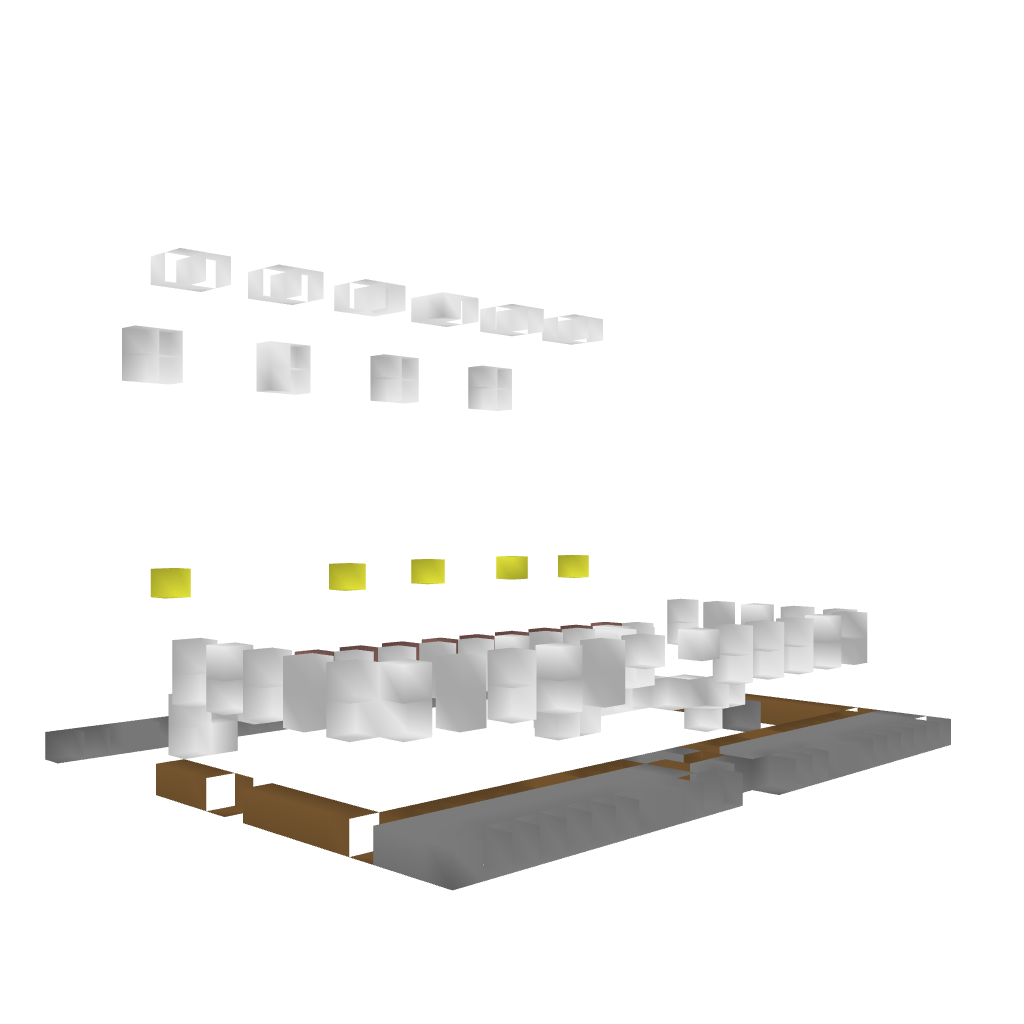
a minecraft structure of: Bank with Quartz bad low quality